Question:
This table is generated using GridX / dojo in NodeWebkit. The "[BV][B][V]" are links that are handled by jQuery using class selector. However, once I sort the grid, the listeners are unbinded. How do I reapply the click function? Is there a callback when sorting & rendering is complete?
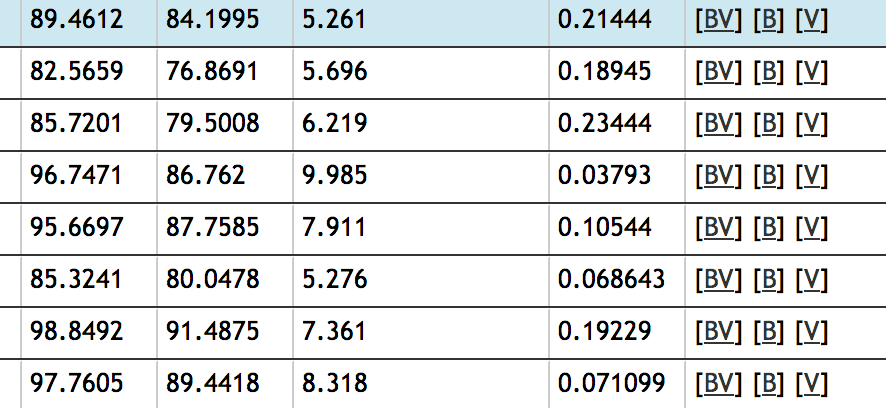
Answer: There is no callback or event that I know of when sorting is complete in gridx.
However, the whole grid is re-rendered when it is sorted or filtered. So you can use something like:
'''
grid.connect(grid.body, 'onRender', function(){
$(document).on("click", "a.myBVlink", function() {
...
});
$(document).on("click", "a.myBlink", function() {
...
});
$(document).on("click", "a.myVlink", function() {
...
});
});
'''